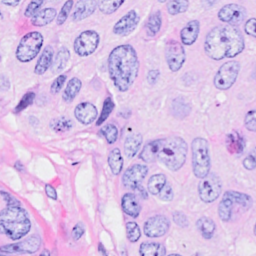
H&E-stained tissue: Breast